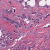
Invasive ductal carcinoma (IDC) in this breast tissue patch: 1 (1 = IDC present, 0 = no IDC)